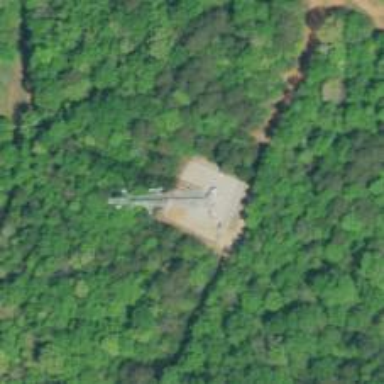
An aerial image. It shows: Communication mast tower.